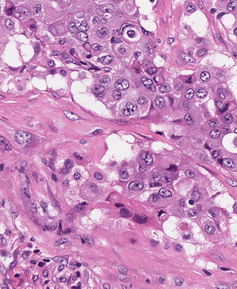
Tumor epithelial tissue: yes
Tumor-associated stroma tissue: yes
Normal tissue: no